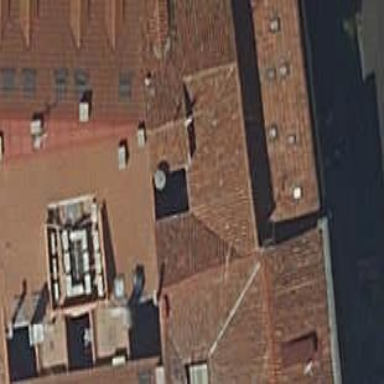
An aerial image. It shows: White apartments building with brown roof.